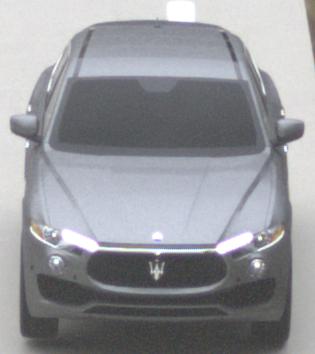
Make: Maserati
Model: Levante GT Hybrid
Detailed model: Levante
Model produced from: 2021/07
Model produced until: 2022/10
Doors: 4
Color: gray
Road condition: dry road
Daytime: midday
Contrast: low contrast